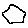
Label: hexagon